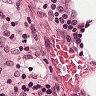
Metastatic tissue present: no